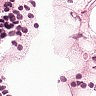
Metastatic tissue present: no